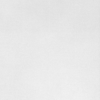
Label: dusty